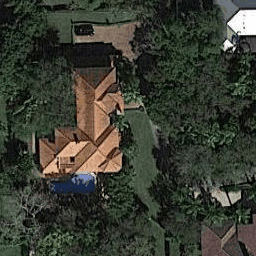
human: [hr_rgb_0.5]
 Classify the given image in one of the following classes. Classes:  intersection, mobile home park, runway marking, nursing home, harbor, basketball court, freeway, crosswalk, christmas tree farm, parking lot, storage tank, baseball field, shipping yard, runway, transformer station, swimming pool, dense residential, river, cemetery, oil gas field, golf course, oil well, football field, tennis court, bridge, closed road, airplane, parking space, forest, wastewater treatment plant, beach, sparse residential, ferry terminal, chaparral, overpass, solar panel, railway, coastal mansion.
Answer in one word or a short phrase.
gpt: sparse residential